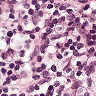
Metastatic tissue present: no